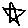
Label: star